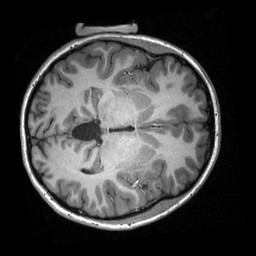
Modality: T1w
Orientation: axial
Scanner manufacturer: siemens
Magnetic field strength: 3 T
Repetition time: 2.3 s
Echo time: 0.00308 s